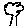
Label: tree